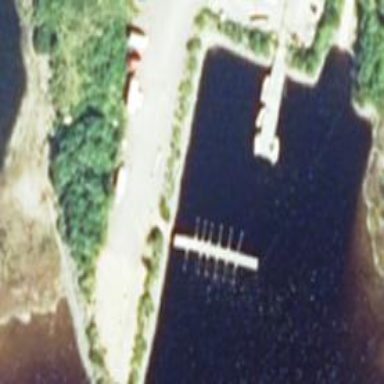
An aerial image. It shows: Footway leading to pier with mooring facilities.